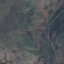
Land use / land cover: HerbaceousVegetation